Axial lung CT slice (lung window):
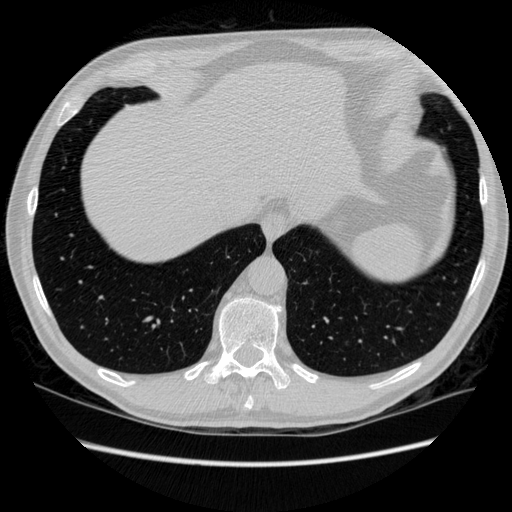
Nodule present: no